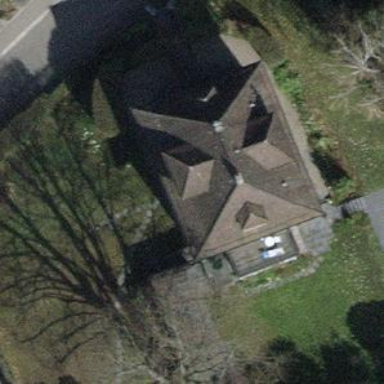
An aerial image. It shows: Building with hipped roof shape.